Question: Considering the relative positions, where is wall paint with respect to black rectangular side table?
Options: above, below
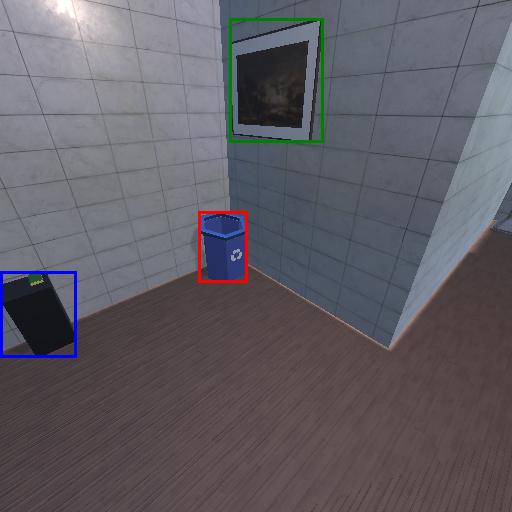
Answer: above